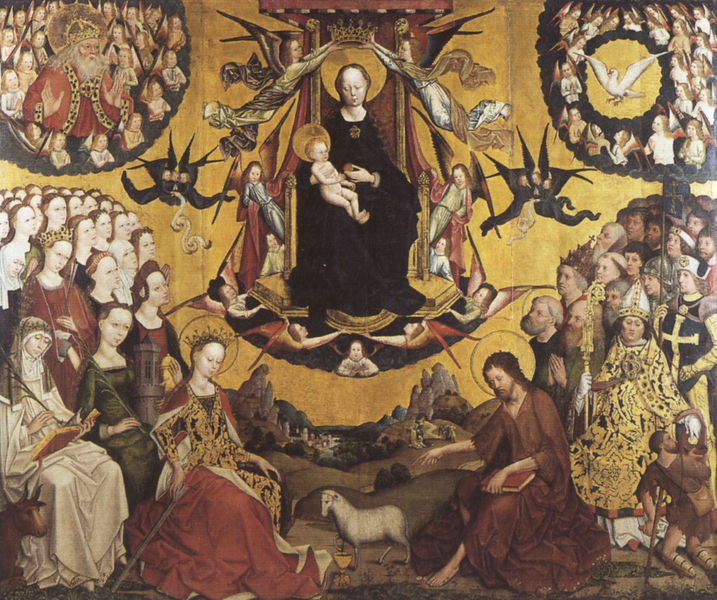
Titel: Verherrlichung Mariae
Künstler: Meister der Verherrlichung Mariae
Institution: Köln, Wallraf-Richartz-Museum
Schlagwörter: flügel, gemälde, gott, himmel, mann, nackt, umhang, frauen, landschaft, menschen, stadt, braun, frau, männer, schwarz, rot, tiere, wolke, taube, kirche, gold, kelch, kind, mutter, vater, krone, kinder, engel, berge, bischof, könig, thron, blut, lamm, schaf, buch, nonne, herrscher, beten, brokat, heiligenschein, jesus, teufel, betende, chor, heilige, abendmahl, maria, wandbild, madonna, betend, hirte, schaft, aureole, kriche, heiliger geist, gottvater